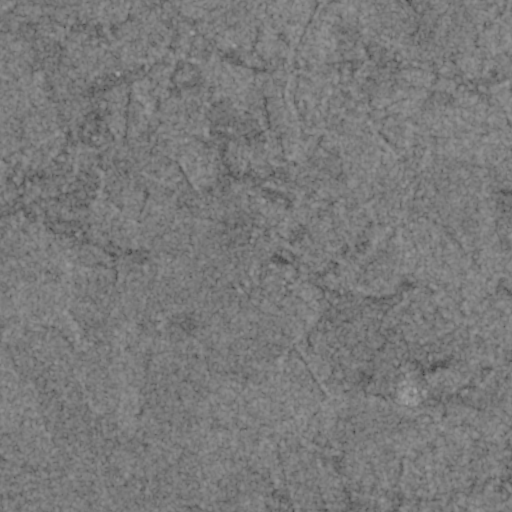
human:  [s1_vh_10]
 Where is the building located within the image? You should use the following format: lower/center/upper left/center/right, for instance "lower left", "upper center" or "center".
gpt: The building is located in the upper left of the image.
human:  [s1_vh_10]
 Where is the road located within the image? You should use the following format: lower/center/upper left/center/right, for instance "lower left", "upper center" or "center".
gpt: There is no road in the image.

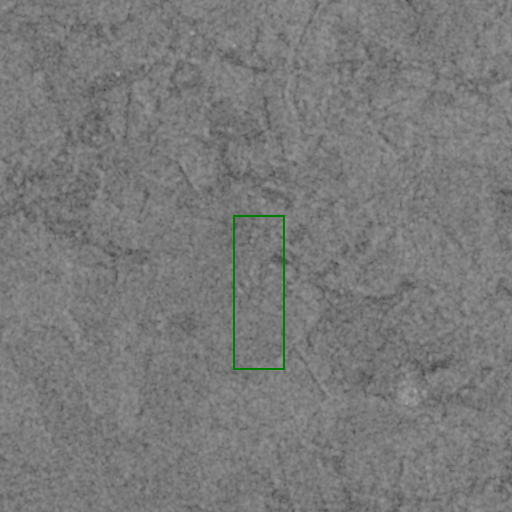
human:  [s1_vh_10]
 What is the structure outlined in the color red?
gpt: There is no red outline.
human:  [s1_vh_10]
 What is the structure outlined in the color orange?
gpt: There is no structure outlined in orange.